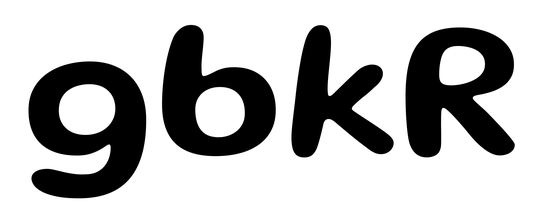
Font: Gluten_Medium